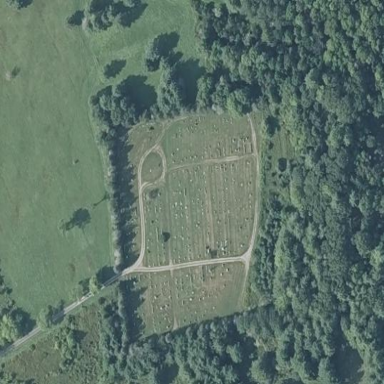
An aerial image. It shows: Cemetery.